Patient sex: M
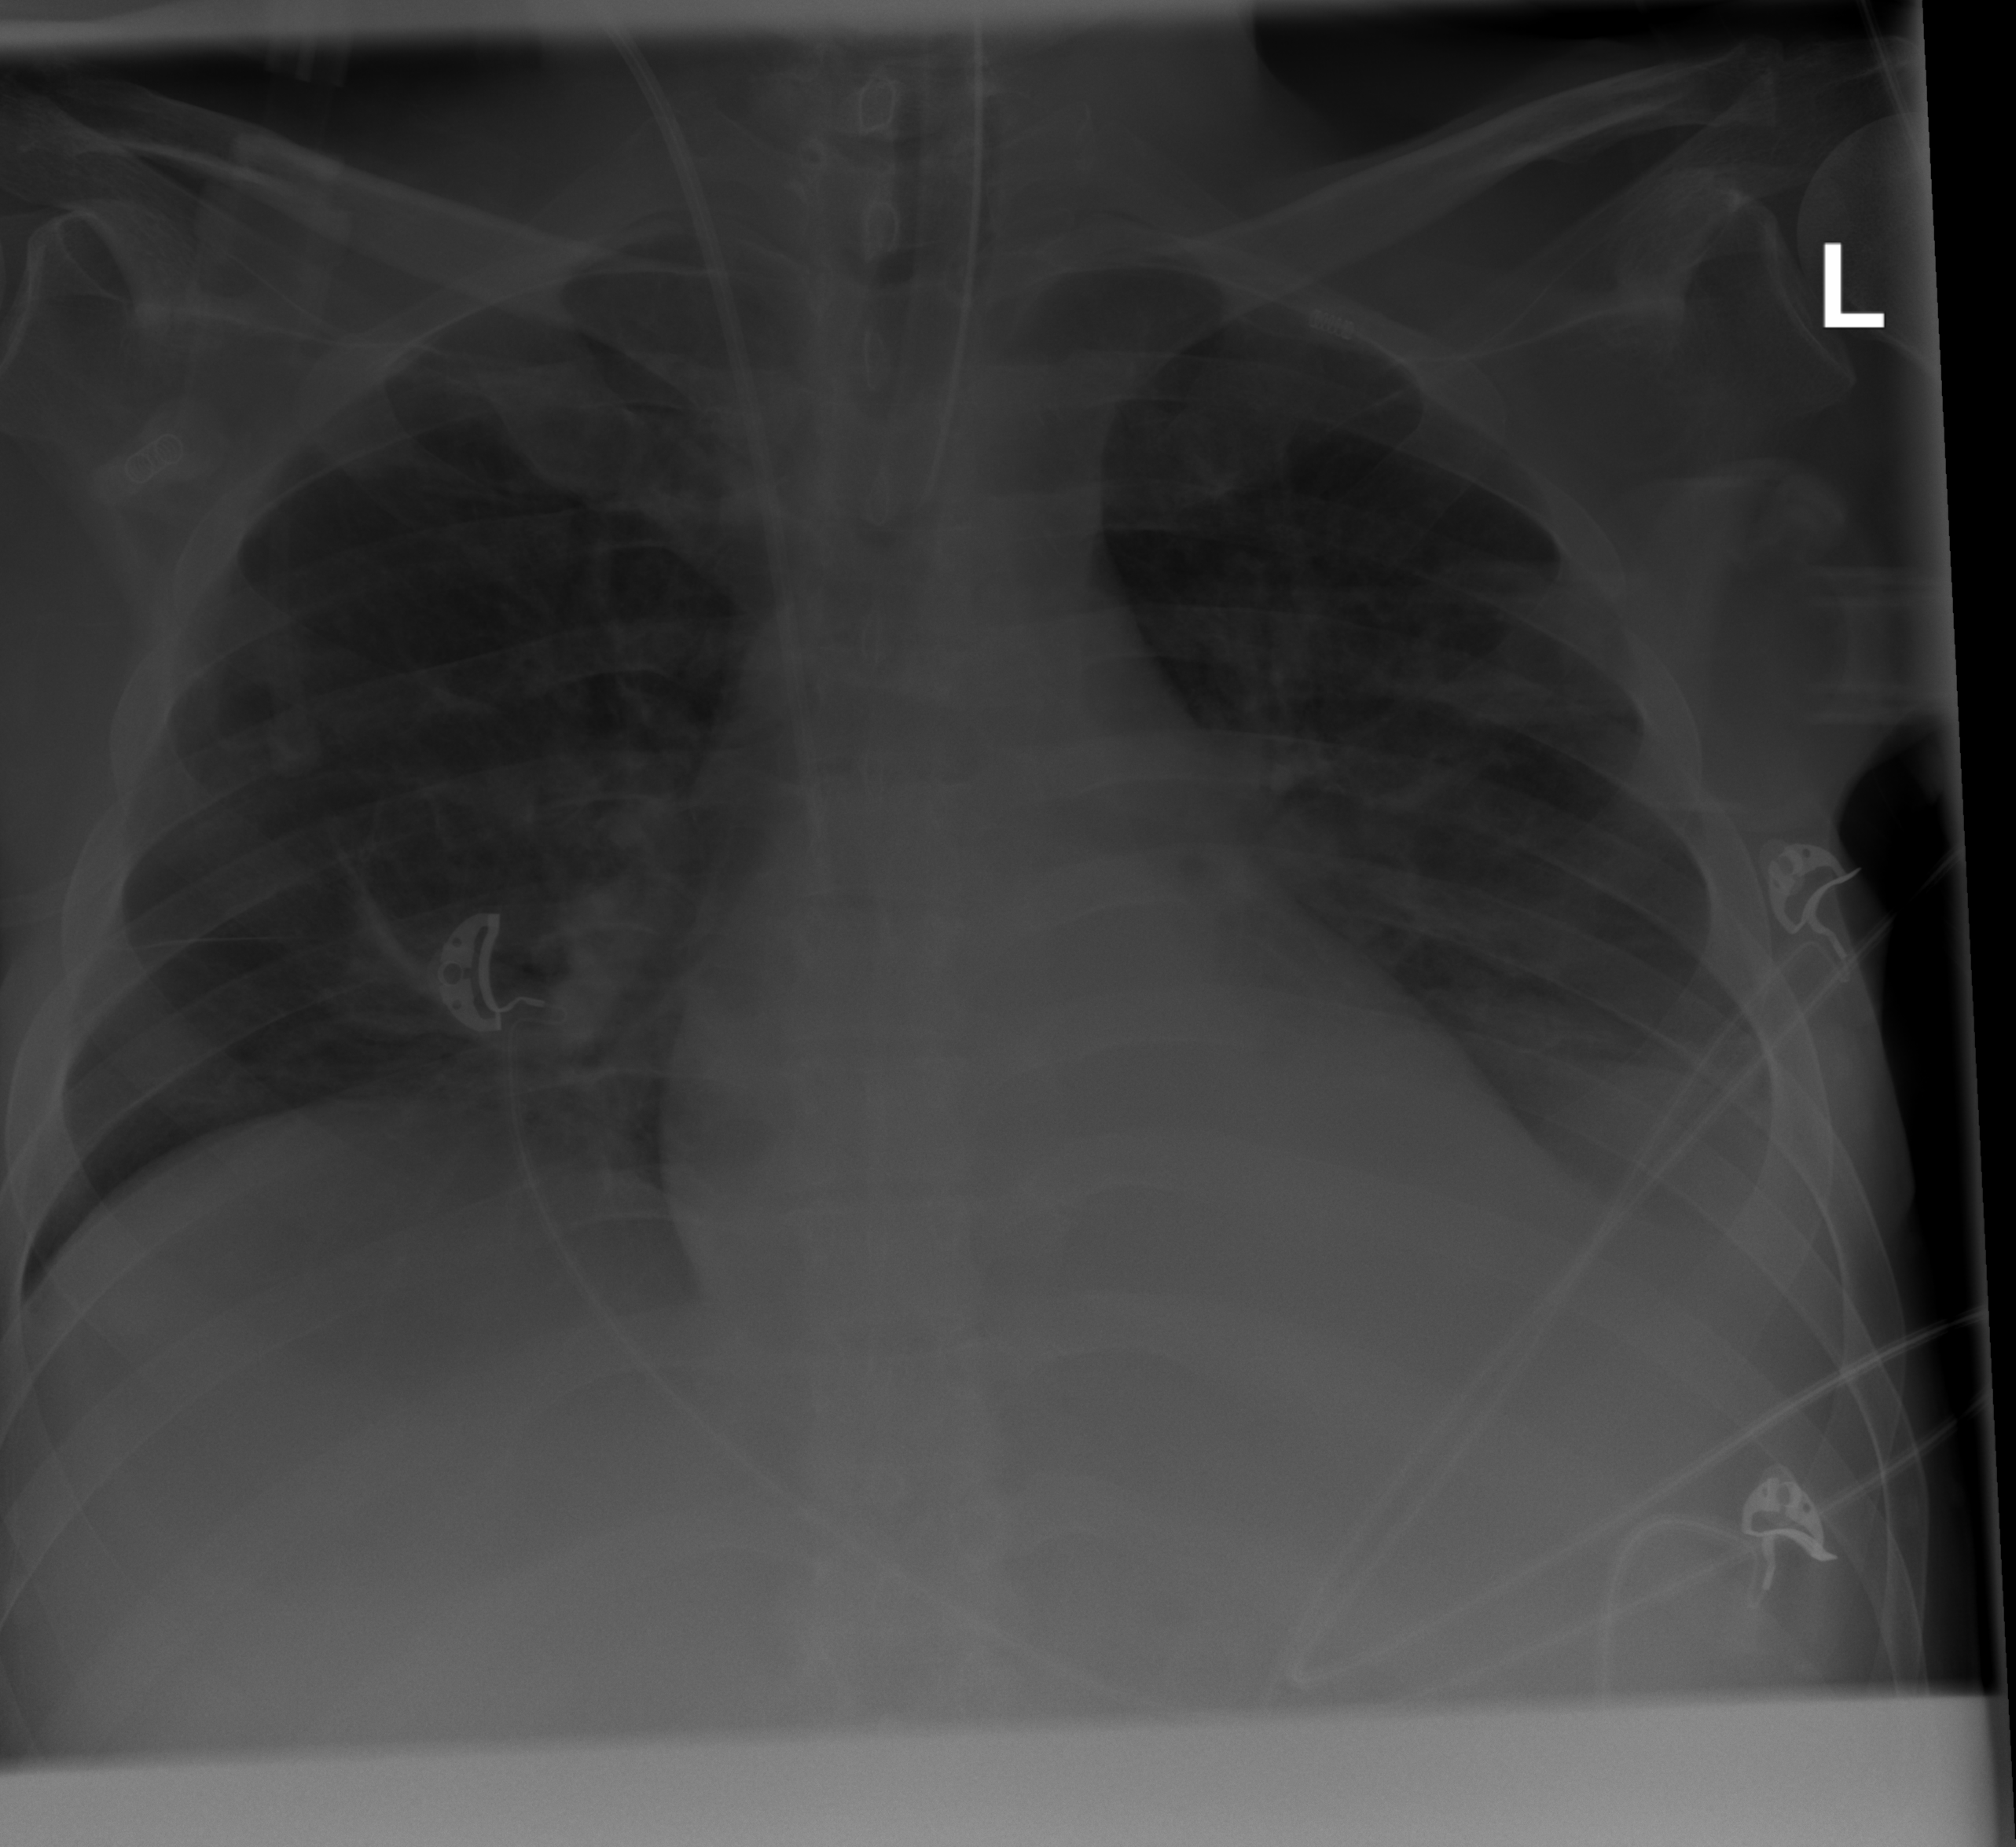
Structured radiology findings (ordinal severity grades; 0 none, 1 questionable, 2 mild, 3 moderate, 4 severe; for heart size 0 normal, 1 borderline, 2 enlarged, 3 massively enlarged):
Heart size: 0
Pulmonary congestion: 0
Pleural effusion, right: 0
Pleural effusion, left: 2
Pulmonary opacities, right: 0
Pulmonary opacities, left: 0
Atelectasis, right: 0
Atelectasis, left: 2